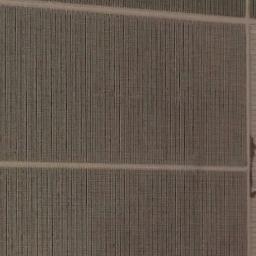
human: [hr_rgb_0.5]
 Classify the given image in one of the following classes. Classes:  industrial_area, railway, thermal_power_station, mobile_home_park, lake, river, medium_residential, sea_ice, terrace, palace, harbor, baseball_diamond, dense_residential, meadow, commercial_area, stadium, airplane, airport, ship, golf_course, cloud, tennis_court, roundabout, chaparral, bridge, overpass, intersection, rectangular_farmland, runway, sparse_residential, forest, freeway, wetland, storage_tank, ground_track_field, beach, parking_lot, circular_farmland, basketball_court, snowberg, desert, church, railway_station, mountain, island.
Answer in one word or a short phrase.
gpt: rectangular_farmland